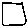
Label: square